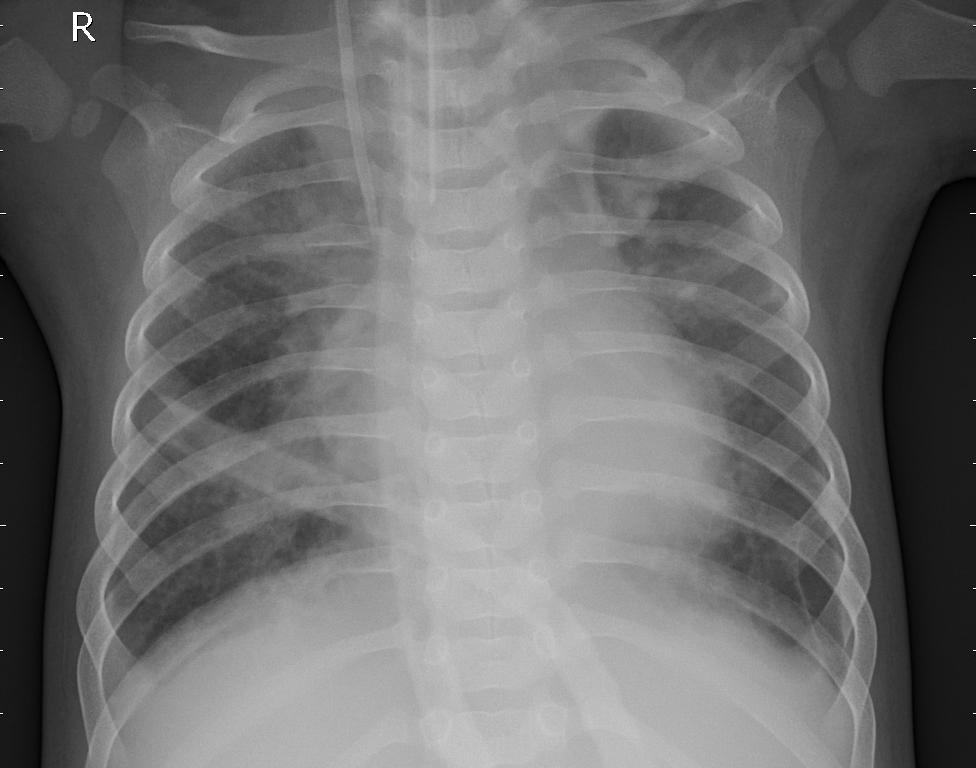
Diagnosis: PNEUMONIA